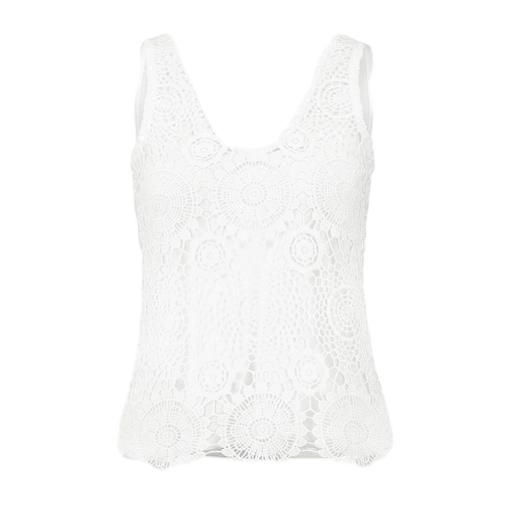
white lace tank top, sleeveless top lace, white open-front lace vest, white background